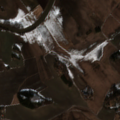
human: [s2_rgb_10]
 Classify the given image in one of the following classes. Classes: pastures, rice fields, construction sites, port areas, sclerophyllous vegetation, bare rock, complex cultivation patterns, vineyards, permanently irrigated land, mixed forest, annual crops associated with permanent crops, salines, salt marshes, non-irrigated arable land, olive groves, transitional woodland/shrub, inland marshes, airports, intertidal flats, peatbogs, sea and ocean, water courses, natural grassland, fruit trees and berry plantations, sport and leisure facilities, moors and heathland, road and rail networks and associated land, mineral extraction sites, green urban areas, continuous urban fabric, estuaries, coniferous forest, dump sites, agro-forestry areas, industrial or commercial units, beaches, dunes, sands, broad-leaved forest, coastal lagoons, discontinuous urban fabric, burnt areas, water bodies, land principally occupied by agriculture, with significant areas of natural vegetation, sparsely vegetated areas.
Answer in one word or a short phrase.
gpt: non-irrigated arable land, land principally occupied by agriculture, with significant areas of natural vegetation, mixed forest